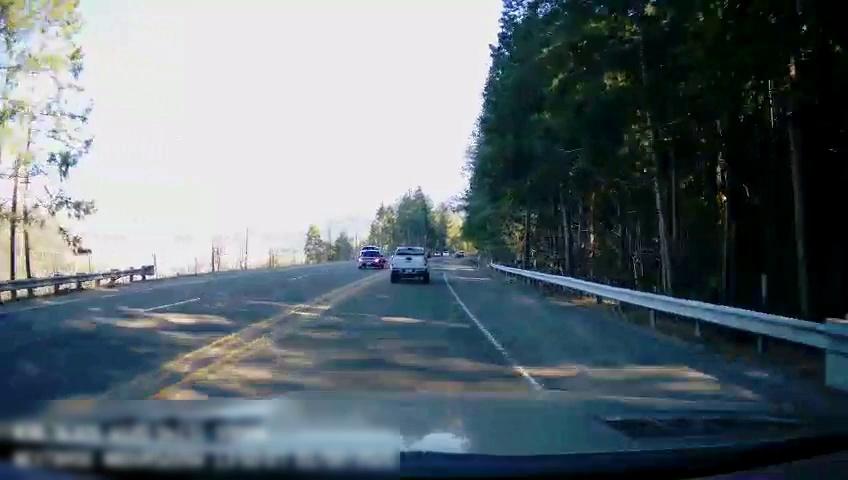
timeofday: Day
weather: Sunny
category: Drivable Space
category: Vehicles | Truck
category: Vehicles | Car
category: Vehicles | Truck
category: Lanes | Alternate Lane
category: Lanes | Current Lane
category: Lanes | Current Lane
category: Lanes | Opposite Lane
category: Lanes | Opposite Lane
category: Lanes | Opposite Lane
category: Lanes | Opposite Lane